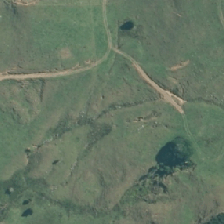
Land cover: high_producing_grassland